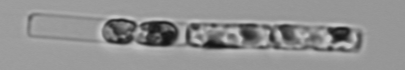
Label: Guinardia_delicatula_TAG_internal_parasite